Question: How to get 'ButtonEdit' at specific row index?
This is how I am creating 'RepositoryItemButtonEdit' column.
'''
Private Sub PopulateDataGrid()
GrdCntrlMain.DataSource = CreateDataSet().Tables(TABLE_WORKERS)
Dim lObj_GrdClmn As GridColumn = GrdView.Columns.AddField("Select") ' This is my RepositoryItemButtonEdit column
With lObj_GrdClmn
.VisibleIndex = GrdView.Columns.Count
.OptionsColumn.AllowEdit = True
End With
GrdView.OptionsView.RowAutoHeight = False
AddHandler GrdView.MouseMove, AddressOf GrdView_MouseMove
Dim lObj_RepItm_BtnEdt As New RepositoryItemButtonEdit
lObj_RepItm_BtnEdt.TextEditStyle = TextEditStyles.HideTextEditor
AddHandler lObj_RepItm_BtnEdt.ButtonPressed, AddressOf lObj_EdtrBtn_Click
Dim lObj_EdtrBtn As EditorButton = New EditorButton()
lObj_EdtrBtn.Kind = ButtonPredefines.Glyph
lObj_EdtrBtn.Appearance.BackColor = Color.Azure
lObj_EdtrBtn.Caption = "Remove"
lObj_EdtrBtn.Appearance.Options.UseTextOptions = True
lObj_RepItm_BtnEdt.Buttons.Clear()
lObj_RepItm_BtnEdt.Buttons.Add(lObj_EdtrBtn)
GrdCntrlMain.RepositoryItems.Add(lObj_RepItm_BtnEdt)
GrdView.Columns("Select").ColumnEdit = lObj_RepItm_BtnEdt
End Sub
'''
I want to get button at row as highlighted in image.

Let say I want to get this button on 'CellValueChanged' event.
How I can get this button?
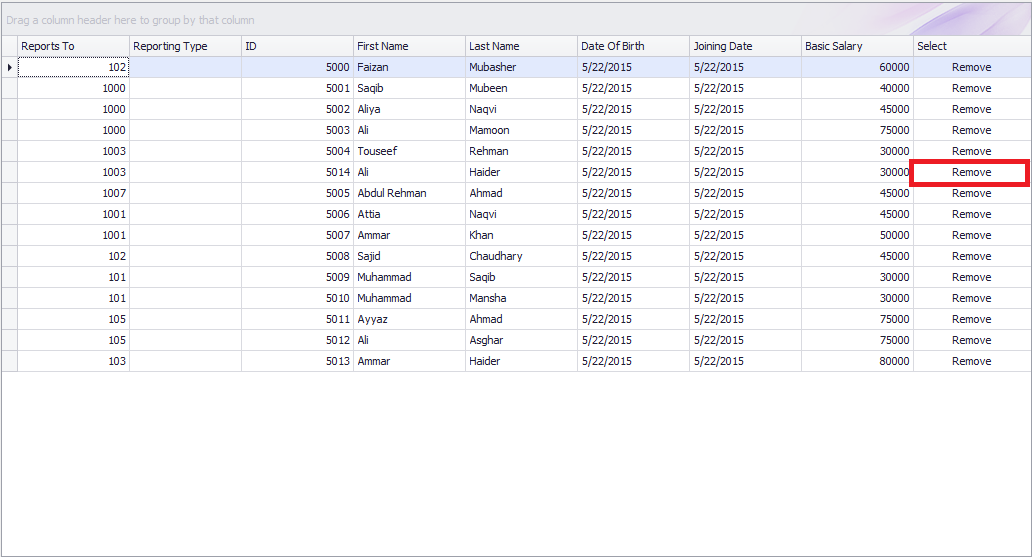
Answer: According to <URL>:
> Cell values are edited by editors inherited from the BaseEdit class.
Once a user starts to edit a cell value, the cell's editor is created.
When editing is complete, the cell editor is destroyed. Thus, there
can be only one active editor instance at any moment.
So, if you want to get the editor from the cell, you need to focus this cell and start to edit it. Use the <URL> property to get your editor:
'''
GrdView.FocusedRowHandle = 5 'The 6-th row handle.
GrdView.FocusedColumn = GrdView.Columns("Select")
GridView.ShowEditor
Dim editor = GridView.ActiveEditor
'''